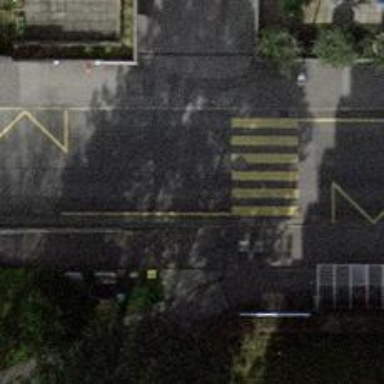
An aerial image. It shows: Asphalt sidewalk.